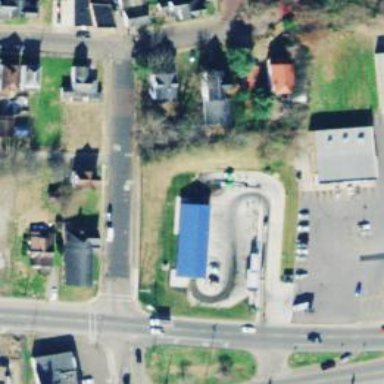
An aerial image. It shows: Building housing car wash facility.